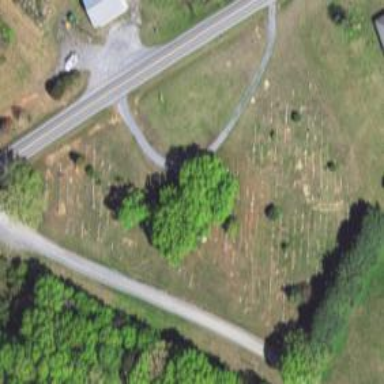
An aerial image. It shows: Cemetery.